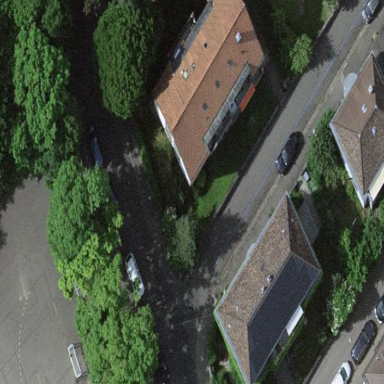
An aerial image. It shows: The apartments building has gabled roof made of brown roof tiles.